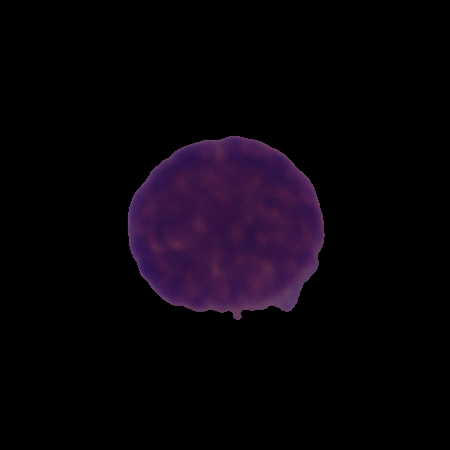
Label: cancer